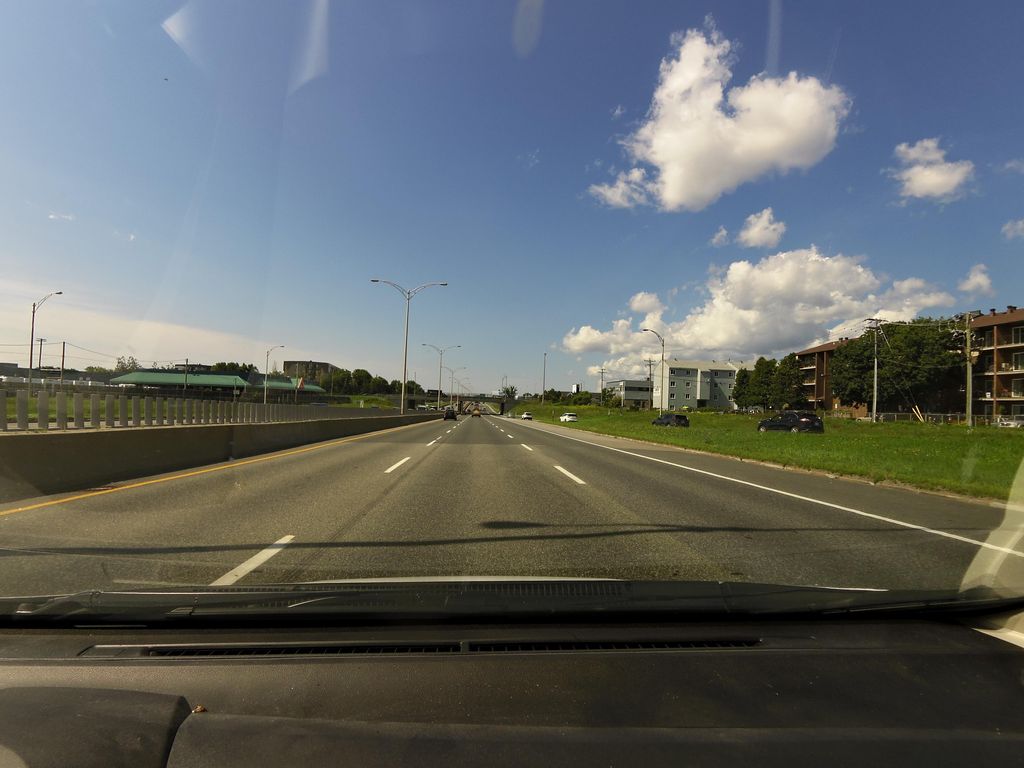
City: quebec_city